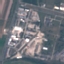
Land use / land cover: Industrial